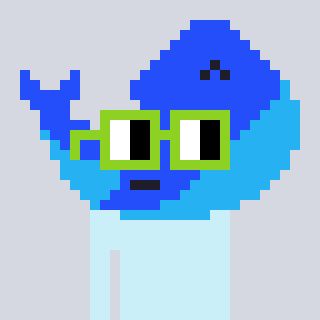
a pixel art character with square light green glasses, a whale-shaped head and a bluegrey-colored body on a cool background